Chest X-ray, PA view. Patient: 53 years old, sex F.
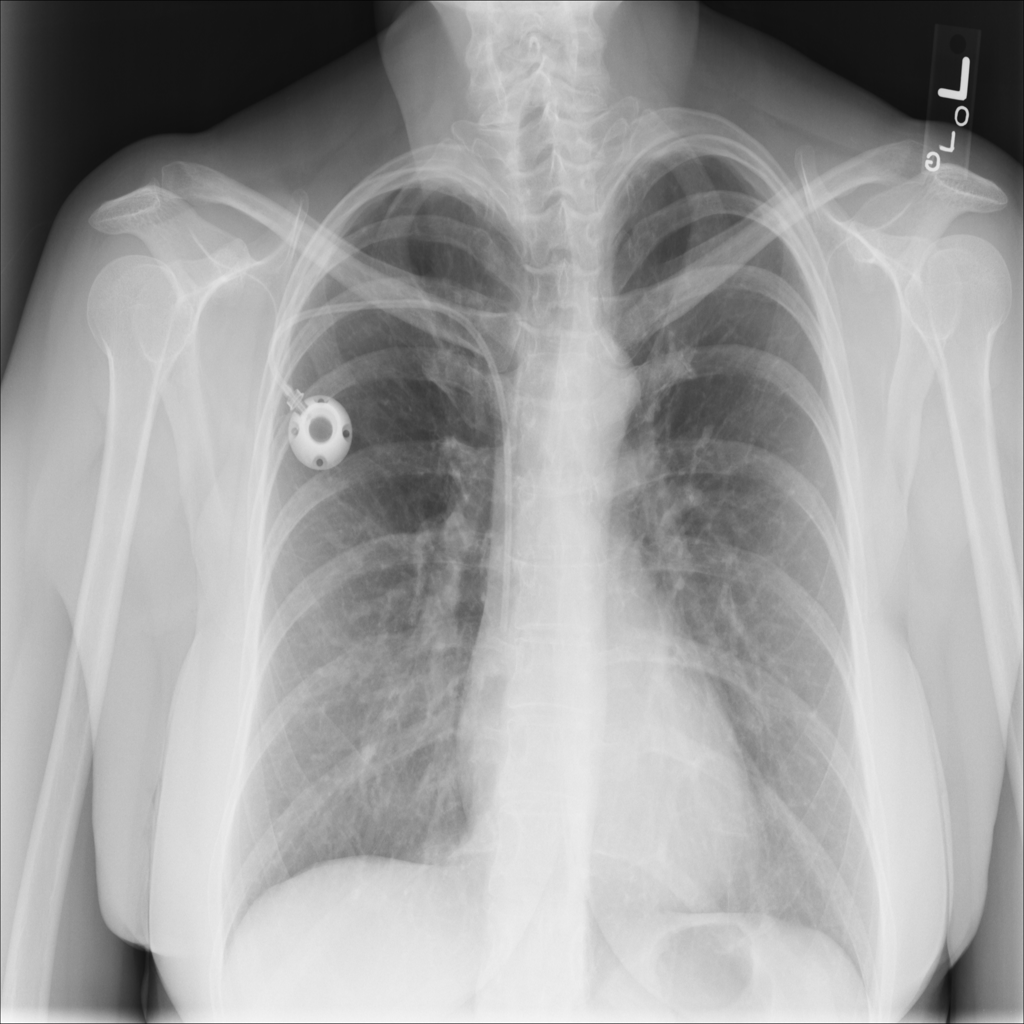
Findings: No Finding